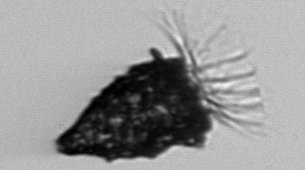
Label: Tintinnopsis